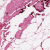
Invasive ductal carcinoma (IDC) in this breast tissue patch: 0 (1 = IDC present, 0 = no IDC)